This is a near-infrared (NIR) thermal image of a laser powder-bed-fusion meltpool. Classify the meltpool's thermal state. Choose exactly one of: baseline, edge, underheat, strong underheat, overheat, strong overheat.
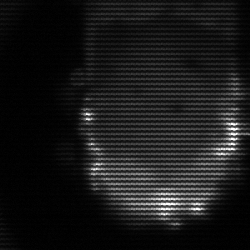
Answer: baseline